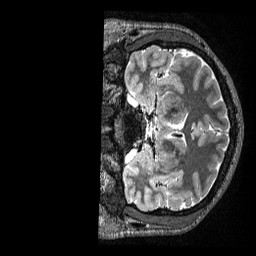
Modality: T2w
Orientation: coronal
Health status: healthy
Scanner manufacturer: siemens
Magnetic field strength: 3 T
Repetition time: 3.2 s
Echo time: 0.565 s